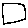
Label: square